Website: bh-photo
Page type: address-validator
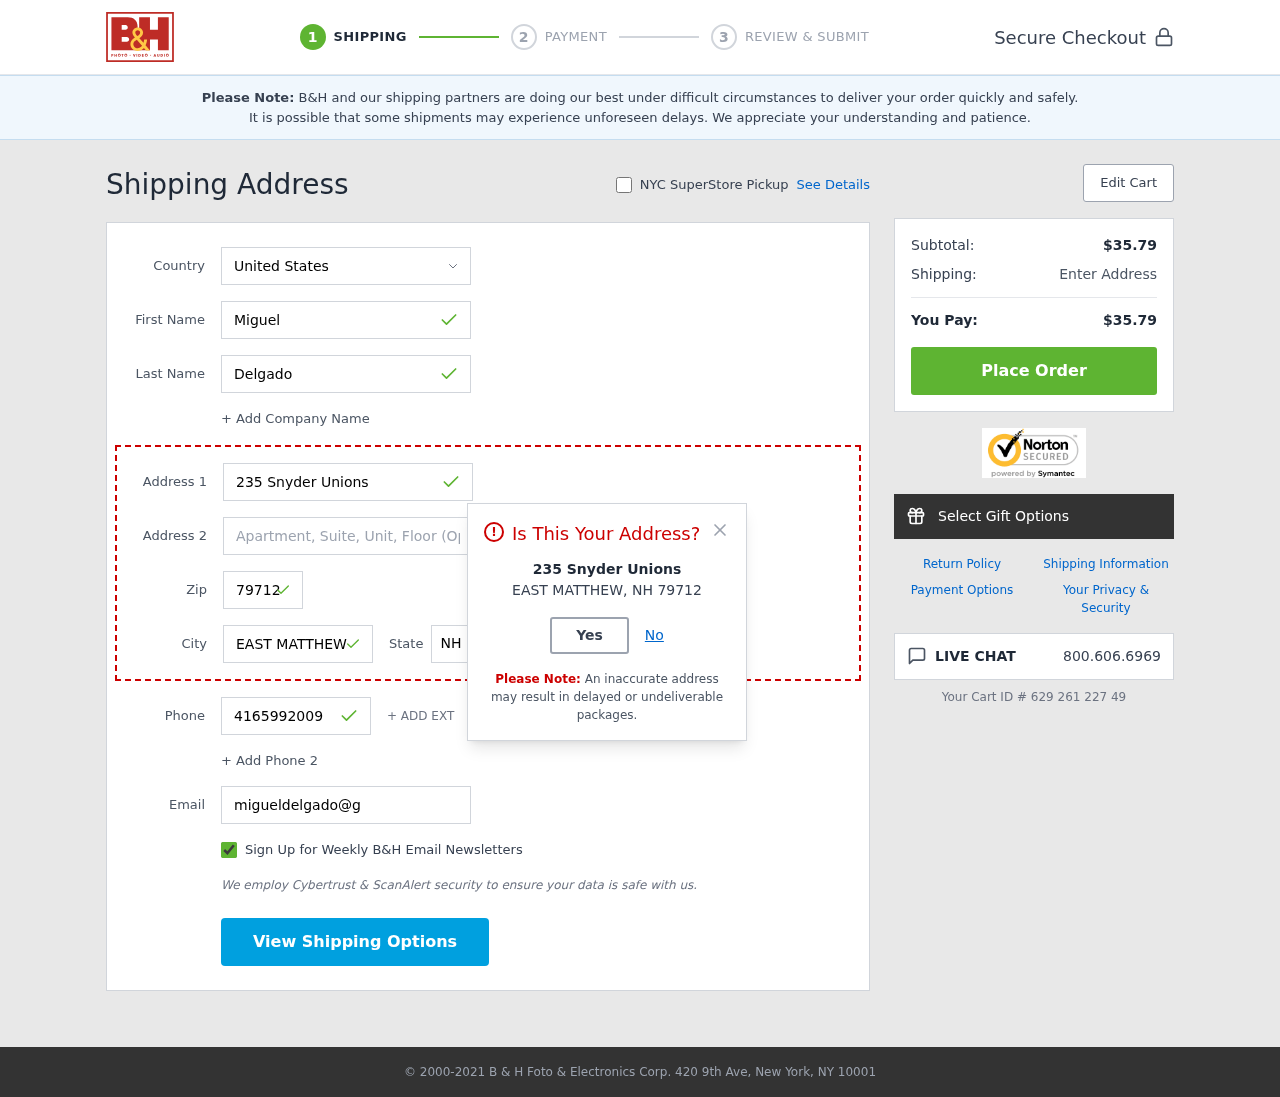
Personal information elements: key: PII_CITY
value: East Matthew
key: PII_COUNTRY
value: United States
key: PII_EMAIL
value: migueldelgado@gmail.com
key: PII_FIRSTNAME
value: Miguel
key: PII_LASTNAME
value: Delgado
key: PII_PHONE
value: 4165992009
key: PII_POSTCODE
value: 79712
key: PII_STATE_ABBR
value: NH
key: PII_STREET
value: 235 Snyder Unions
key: PII_CITY_MODAL
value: EAST MATTHEW
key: PII_POSTCODE_FULL
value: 79712
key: PII_POSTCODE_NUMERIC
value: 79712
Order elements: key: ORDER_SUBTOTAL
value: $35.79
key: ORDER_TOTAL
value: $35.79
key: ORDER_ID
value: Your Cart ID # 629 261 227 49